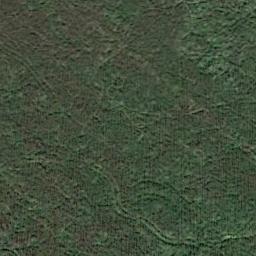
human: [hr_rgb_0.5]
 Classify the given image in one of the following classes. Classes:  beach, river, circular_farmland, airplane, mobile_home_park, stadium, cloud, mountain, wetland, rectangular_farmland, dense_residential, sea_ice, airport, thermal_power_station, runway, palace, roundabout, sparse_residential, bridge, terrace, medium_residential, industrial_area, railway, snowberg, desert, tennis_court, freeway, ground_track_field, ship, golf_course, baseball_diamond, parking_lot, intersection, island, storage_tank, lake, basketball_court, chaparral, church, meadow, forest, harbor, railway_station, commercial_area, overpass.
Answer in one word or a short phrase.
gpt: meadow